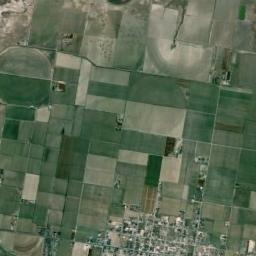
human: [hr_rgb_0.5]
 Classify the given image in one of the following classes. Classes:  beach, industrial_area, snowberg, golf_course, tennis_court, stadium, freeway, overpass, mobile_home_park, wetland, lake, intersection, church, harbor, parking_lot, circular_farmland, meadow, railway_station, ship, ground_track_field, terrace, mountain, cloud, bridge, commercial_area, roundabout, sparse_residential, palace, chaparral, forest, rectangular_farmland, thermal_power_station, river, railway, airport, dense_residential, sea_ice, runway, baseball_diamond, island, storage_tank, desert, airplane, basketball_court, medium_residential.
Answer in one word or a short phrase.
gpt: rectangular_farmland